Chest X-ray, AP view. Patient: 57 years old, sex M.
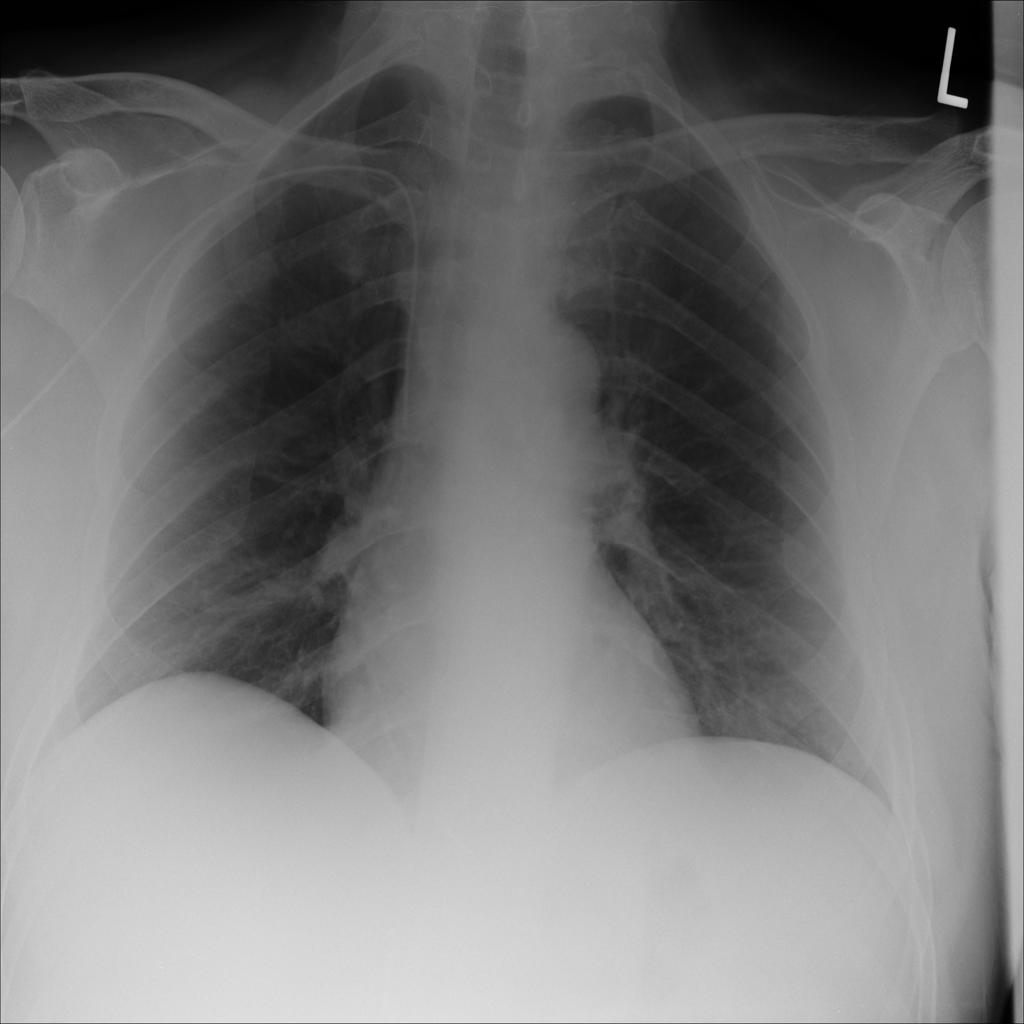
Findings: No Finding